Question: I am having a strange error with angular.js I am using version 1.2.26. Below is my code, I am not able to access properties I set in $rootScope. When I log $rootScope I can see those properties. But I am not able to access the properties.
'''
angular
.module('ids.factories', [])
.factory('StoreFactory', ['$rootScope', function ($rootScope) {
console.log($rootScope);//This is defined and i can see the store property
console.log($rootScope.store);//This seems to be undefined
return {
get: function (key, callback) {
return $rootScope.store.get(key, callback)
},
save: function (key, data, callback) {
$rootScope.store.save({
key: key,
value: data
}, callback);
},
remove: function (key) {
$rootScope.store.remove({key: key});
}
}
}]);
'''

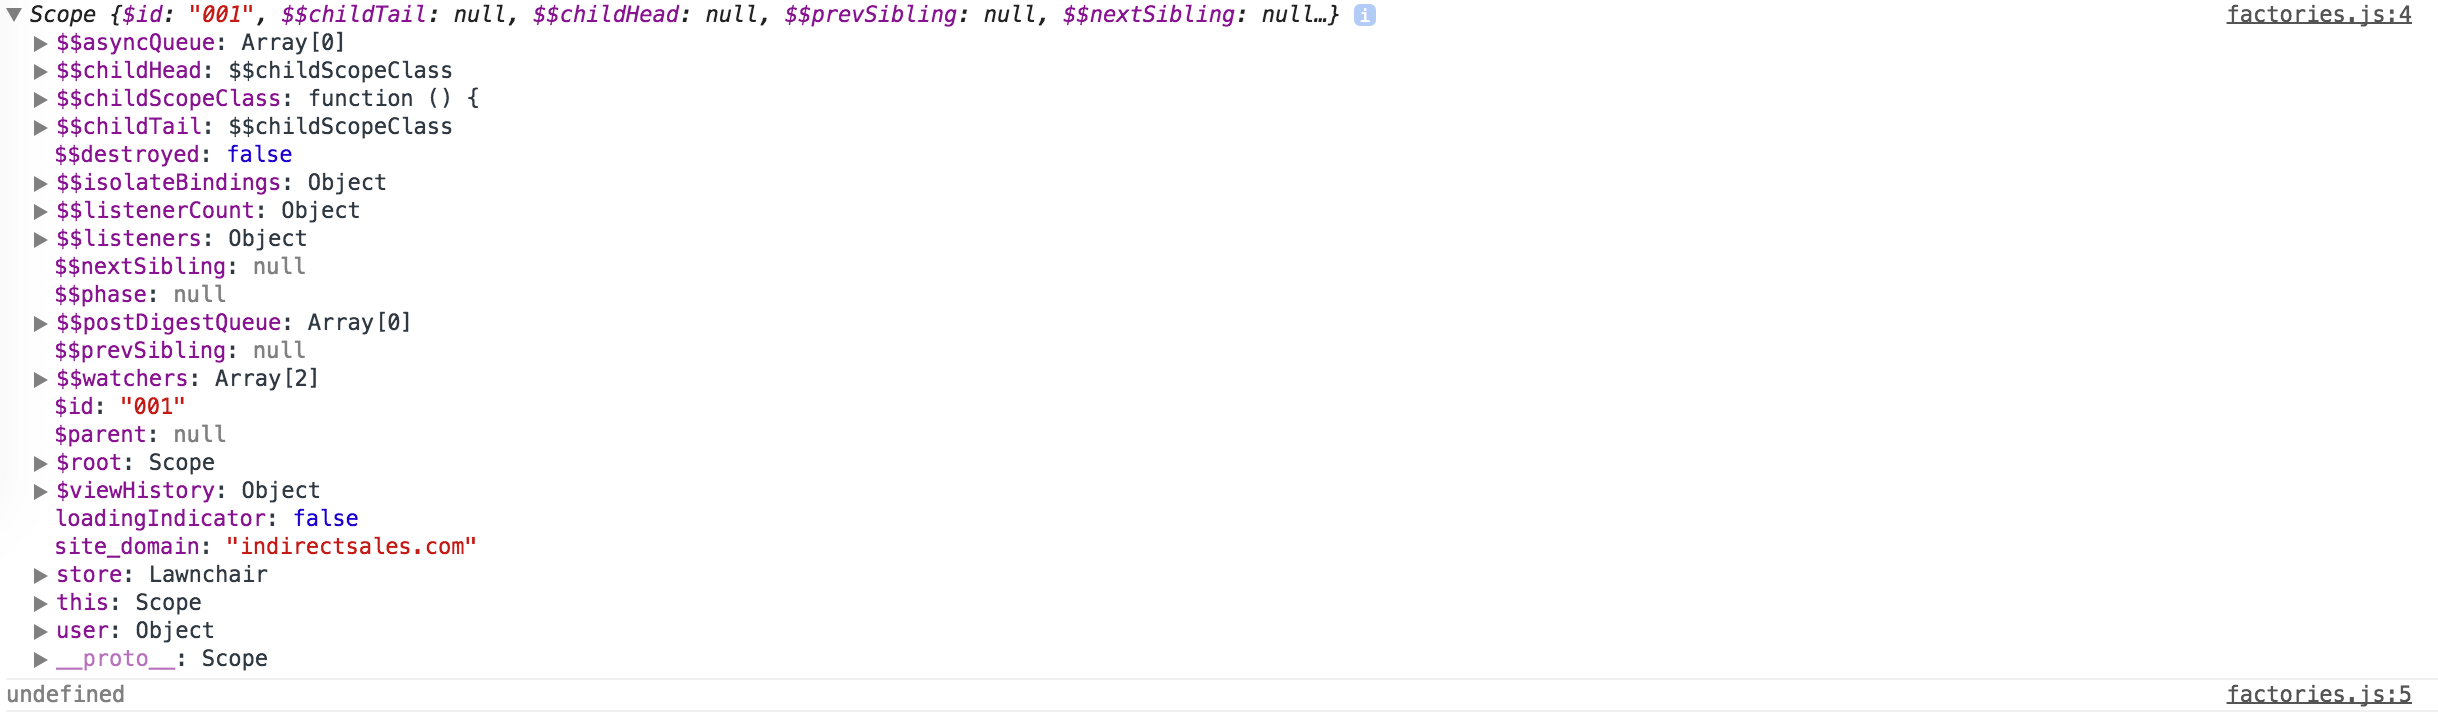
Answer: This error depends on how the developer tools of your Browser are working. Like tasseKATT said in his <URL>
Greetings!